Question: Following program runs fine with Netbeans IDE but when i try to run from command prompt i get
'''
Exception in thread "main" java.lang.NoClassDefFoundError: Gcd (wrong name: algo
rithms/Gcd)
at java.lang.ClassLoader.defineClass1(Native Method)
at java.lang.ClassLoader.defineClass(Unknown Source)
at java.security.SecureClassLoader.defineClass(Unknown Source)
at java.net.URLClassLoader.defineClass(Unknown Source)
at java.net.URLClassLoader.access$100(Unknown Source)
at java.net.URLClassLoader$1.run(Unknown Source)
at java.net.URLClassLoader$1.run(Unknown Source)
at java.security.AccessController.doPrivileged(Native Method)
at java.net.URLClassLoader.findClass(Unknown Source)
at java.lang.ClassLoader.loadClass(Unknown Source)
at sun.misc.Launcher$AppClassLoader.loadClass(Unknown Source)
at java.lang.ClassLoader.loadClass(Unknown Source)
at sun.launcher.LauncherHelper.checkAndLoadMain(Unknown Source)
package algorithms;
public class Gcd {
public static int ComputeGcd(int number1, int number2){
if(number2 == 0){ return number1;}
else{
int remainder = number1 % number2;
return ComputeGcd(number2,remainder);
}
}
public static void main(String[] args) {
int a = 32;
int b = 12;
System.out.println(ComputeGcd(a,b));
}
}
'''

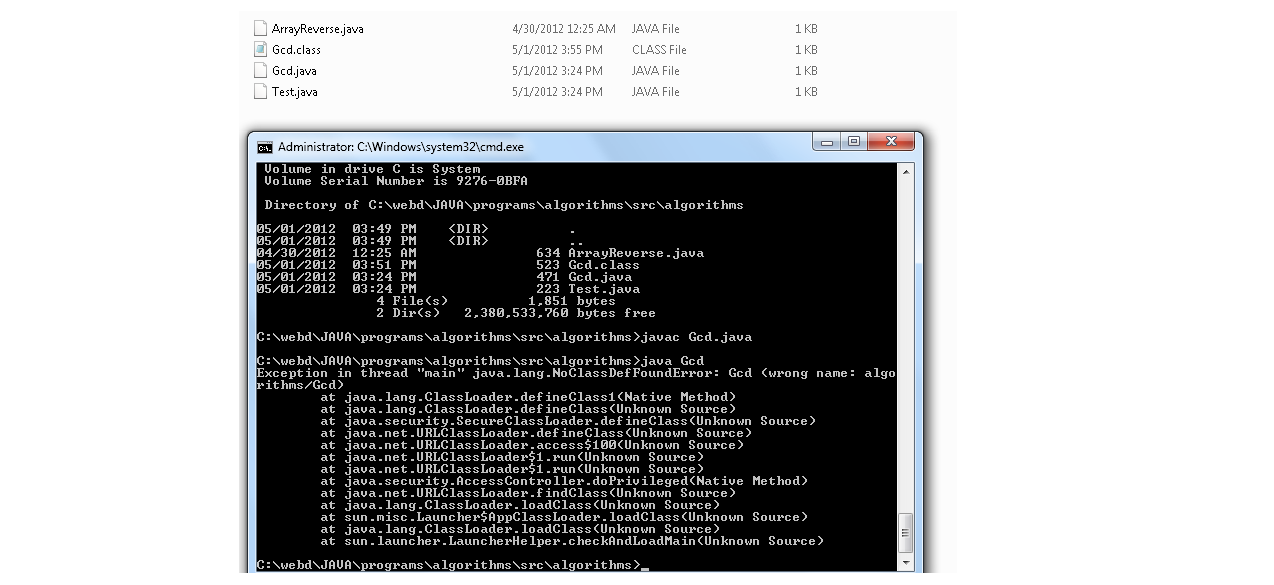
Answer: You should be in the 'src' directory, running these commands:
'''
...\src> javac algorithms\Gcd.java
...\src> java algorithms.Gcd
'''
(You don't to compile from that directory, but I would suggest you do so.)
The 'java' command takes the fully-qualified class name, which includes the package name.